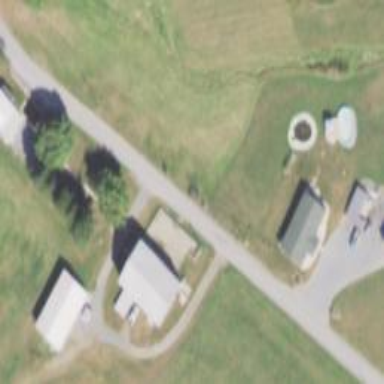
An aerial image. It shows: Veterinary facility.